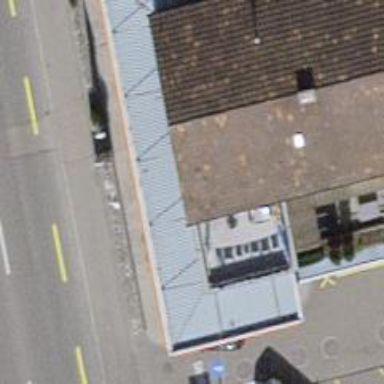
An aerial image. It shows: Convenience shop.